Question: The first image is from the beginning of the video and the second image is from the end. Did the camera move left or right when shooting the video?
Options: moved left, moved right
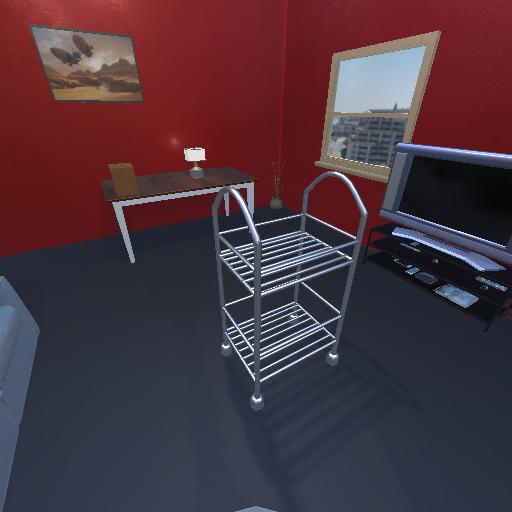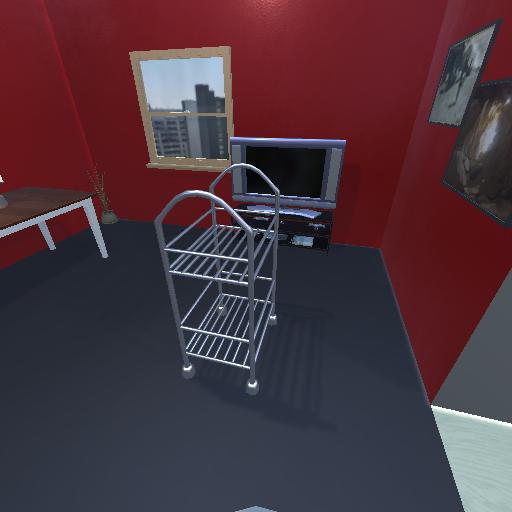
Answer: moved left